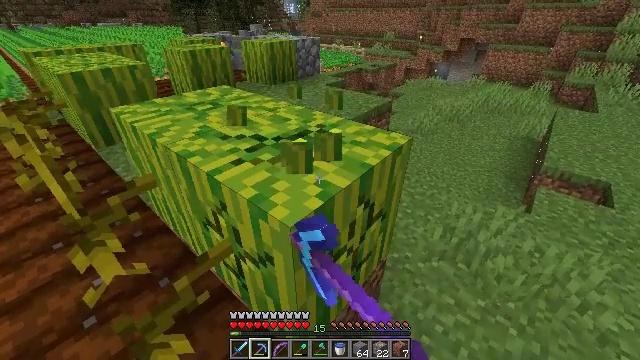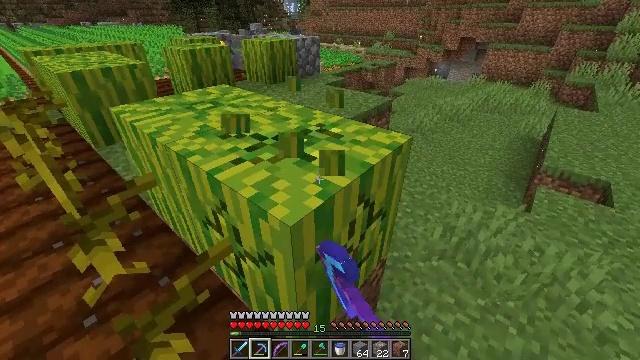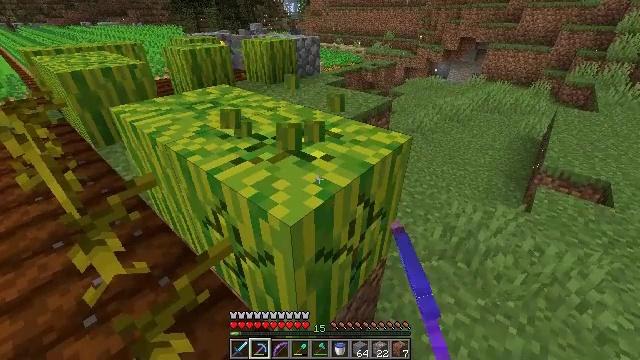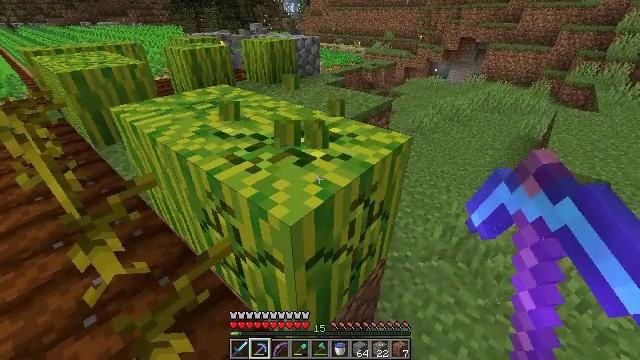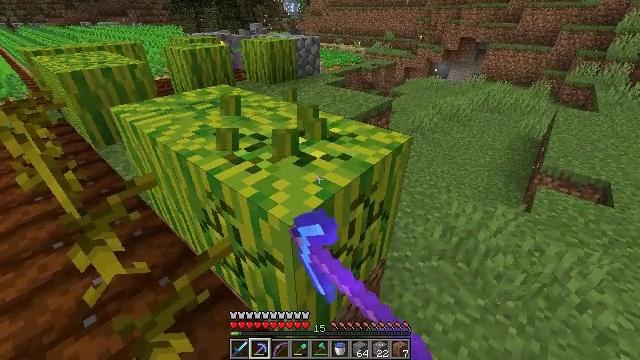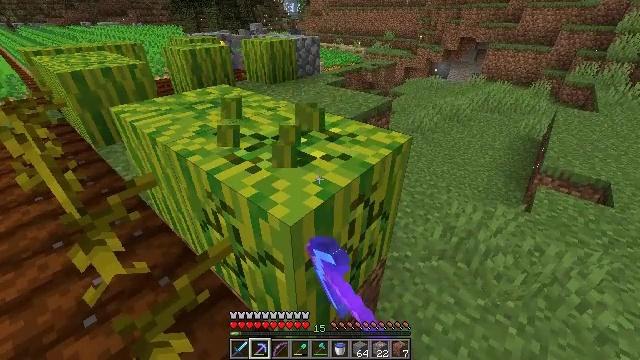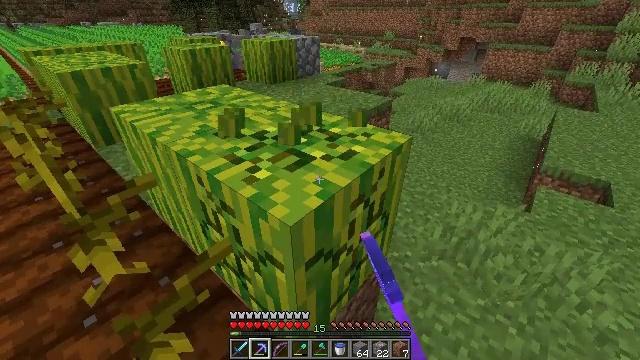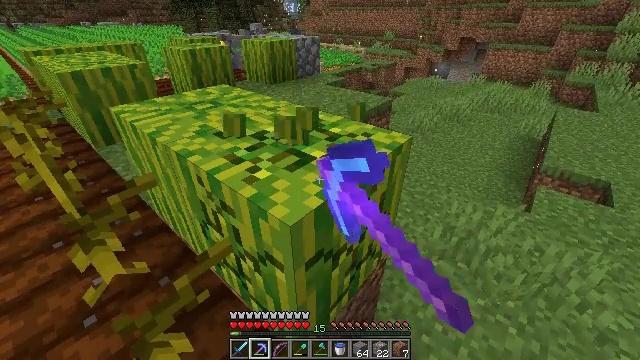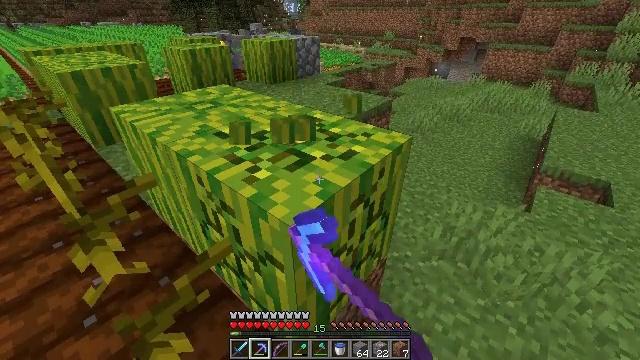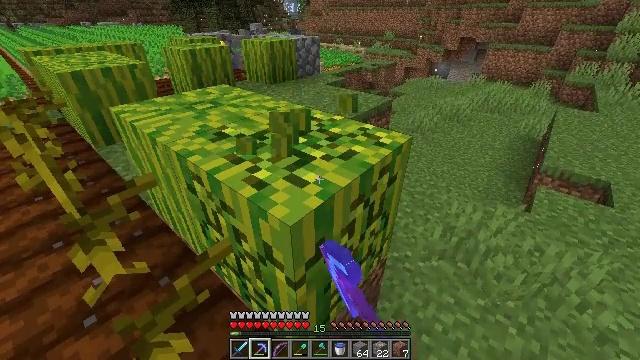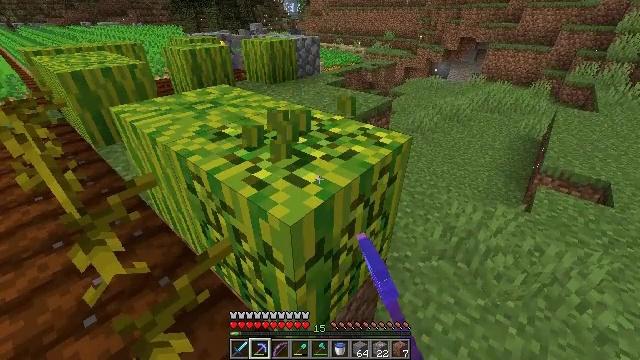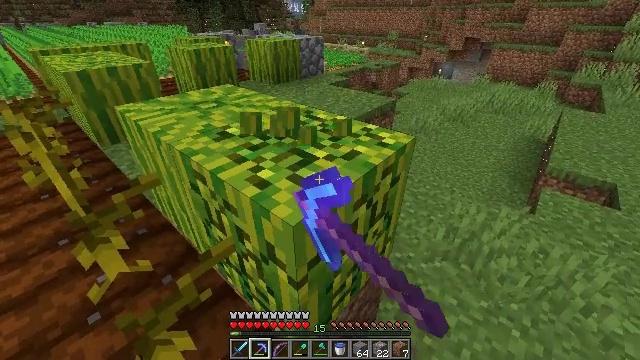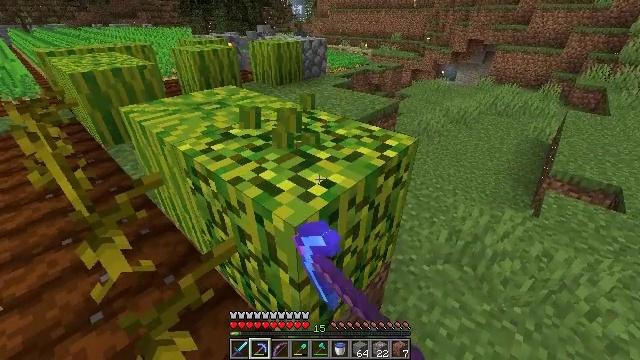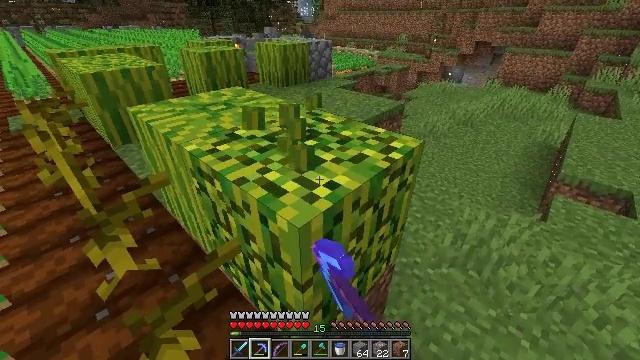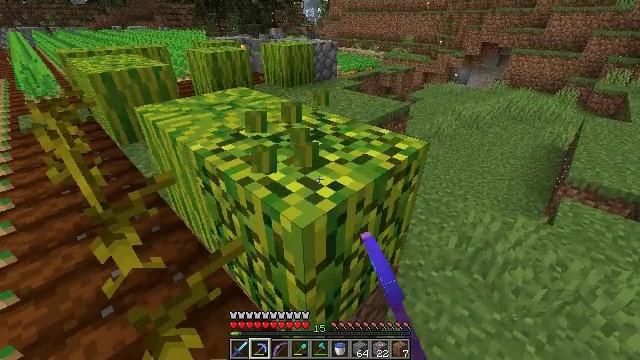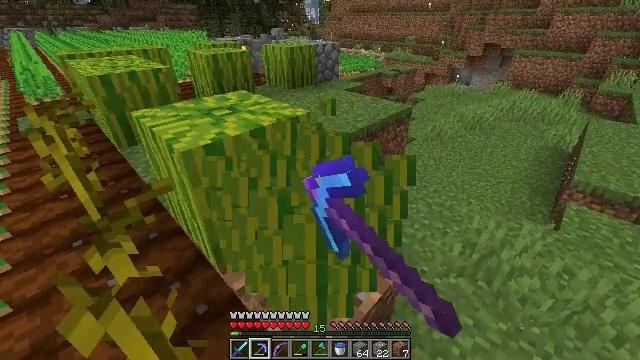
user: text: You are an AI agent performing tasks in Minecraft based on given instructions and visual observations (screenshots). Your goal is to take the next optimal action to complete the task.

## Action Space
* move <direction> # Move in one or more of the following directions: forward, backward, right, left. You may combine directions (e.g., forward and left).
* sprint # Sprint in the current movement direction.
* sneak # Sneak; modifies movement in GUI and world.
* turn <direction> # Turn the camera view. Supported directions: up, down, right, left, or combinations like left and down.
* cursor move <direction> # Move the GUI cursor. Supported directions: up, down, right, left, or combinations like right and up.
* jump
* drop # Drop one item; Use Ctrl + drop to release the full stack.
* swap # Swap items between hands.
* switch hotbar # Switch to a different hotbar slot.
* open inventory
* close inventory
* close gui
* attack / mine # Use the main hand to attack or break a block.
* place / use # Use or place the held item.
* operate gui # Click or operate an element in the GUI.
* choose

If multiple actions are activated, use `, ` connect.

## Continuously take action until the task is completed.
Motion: motion action
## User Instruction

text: Use right equipment to gather melon.
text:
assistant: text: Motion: attack / mine
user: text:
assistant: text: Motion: attack / mine
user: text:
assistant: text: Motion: attack / mine
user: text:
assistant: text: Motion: attack / mine
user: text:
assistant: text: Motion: attack / mine
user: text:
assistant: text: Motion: attack / mine
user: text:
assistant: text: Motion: attack / mine
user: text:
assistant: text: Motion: attack / mine
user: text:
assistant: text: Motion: attack / mine
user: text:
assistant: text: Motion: attack / mine
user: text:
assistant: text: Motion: attack / mine
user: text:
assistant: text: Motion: attack / mine
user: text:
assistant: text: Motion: turn left, attack / mine
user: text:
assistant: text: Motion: turn left, attack / mine
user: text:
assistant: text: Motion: move forward, attack / mine
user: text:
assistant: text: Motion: move forward, attack / mine
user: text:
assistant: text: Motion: move forward, attack / mine
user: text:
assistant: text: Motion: move forward, turn left, attack / mine
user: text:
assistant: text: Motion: move forward, turn left, attack / mine
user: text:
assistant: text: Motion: turn left, attack / mine
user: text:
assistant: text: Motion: turn left and down, attack / mine
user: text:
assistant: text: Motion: turn left and down
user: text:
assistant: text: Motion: turn left and down
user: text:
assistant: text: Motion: turn left and down
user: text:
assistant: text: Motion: turn left and down
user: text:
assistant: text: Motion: no_op
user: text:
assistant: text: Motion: no_op
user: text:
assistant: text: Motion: move left
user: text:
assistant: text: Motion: move left
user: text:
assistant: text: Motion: move left, turn right